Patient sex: F
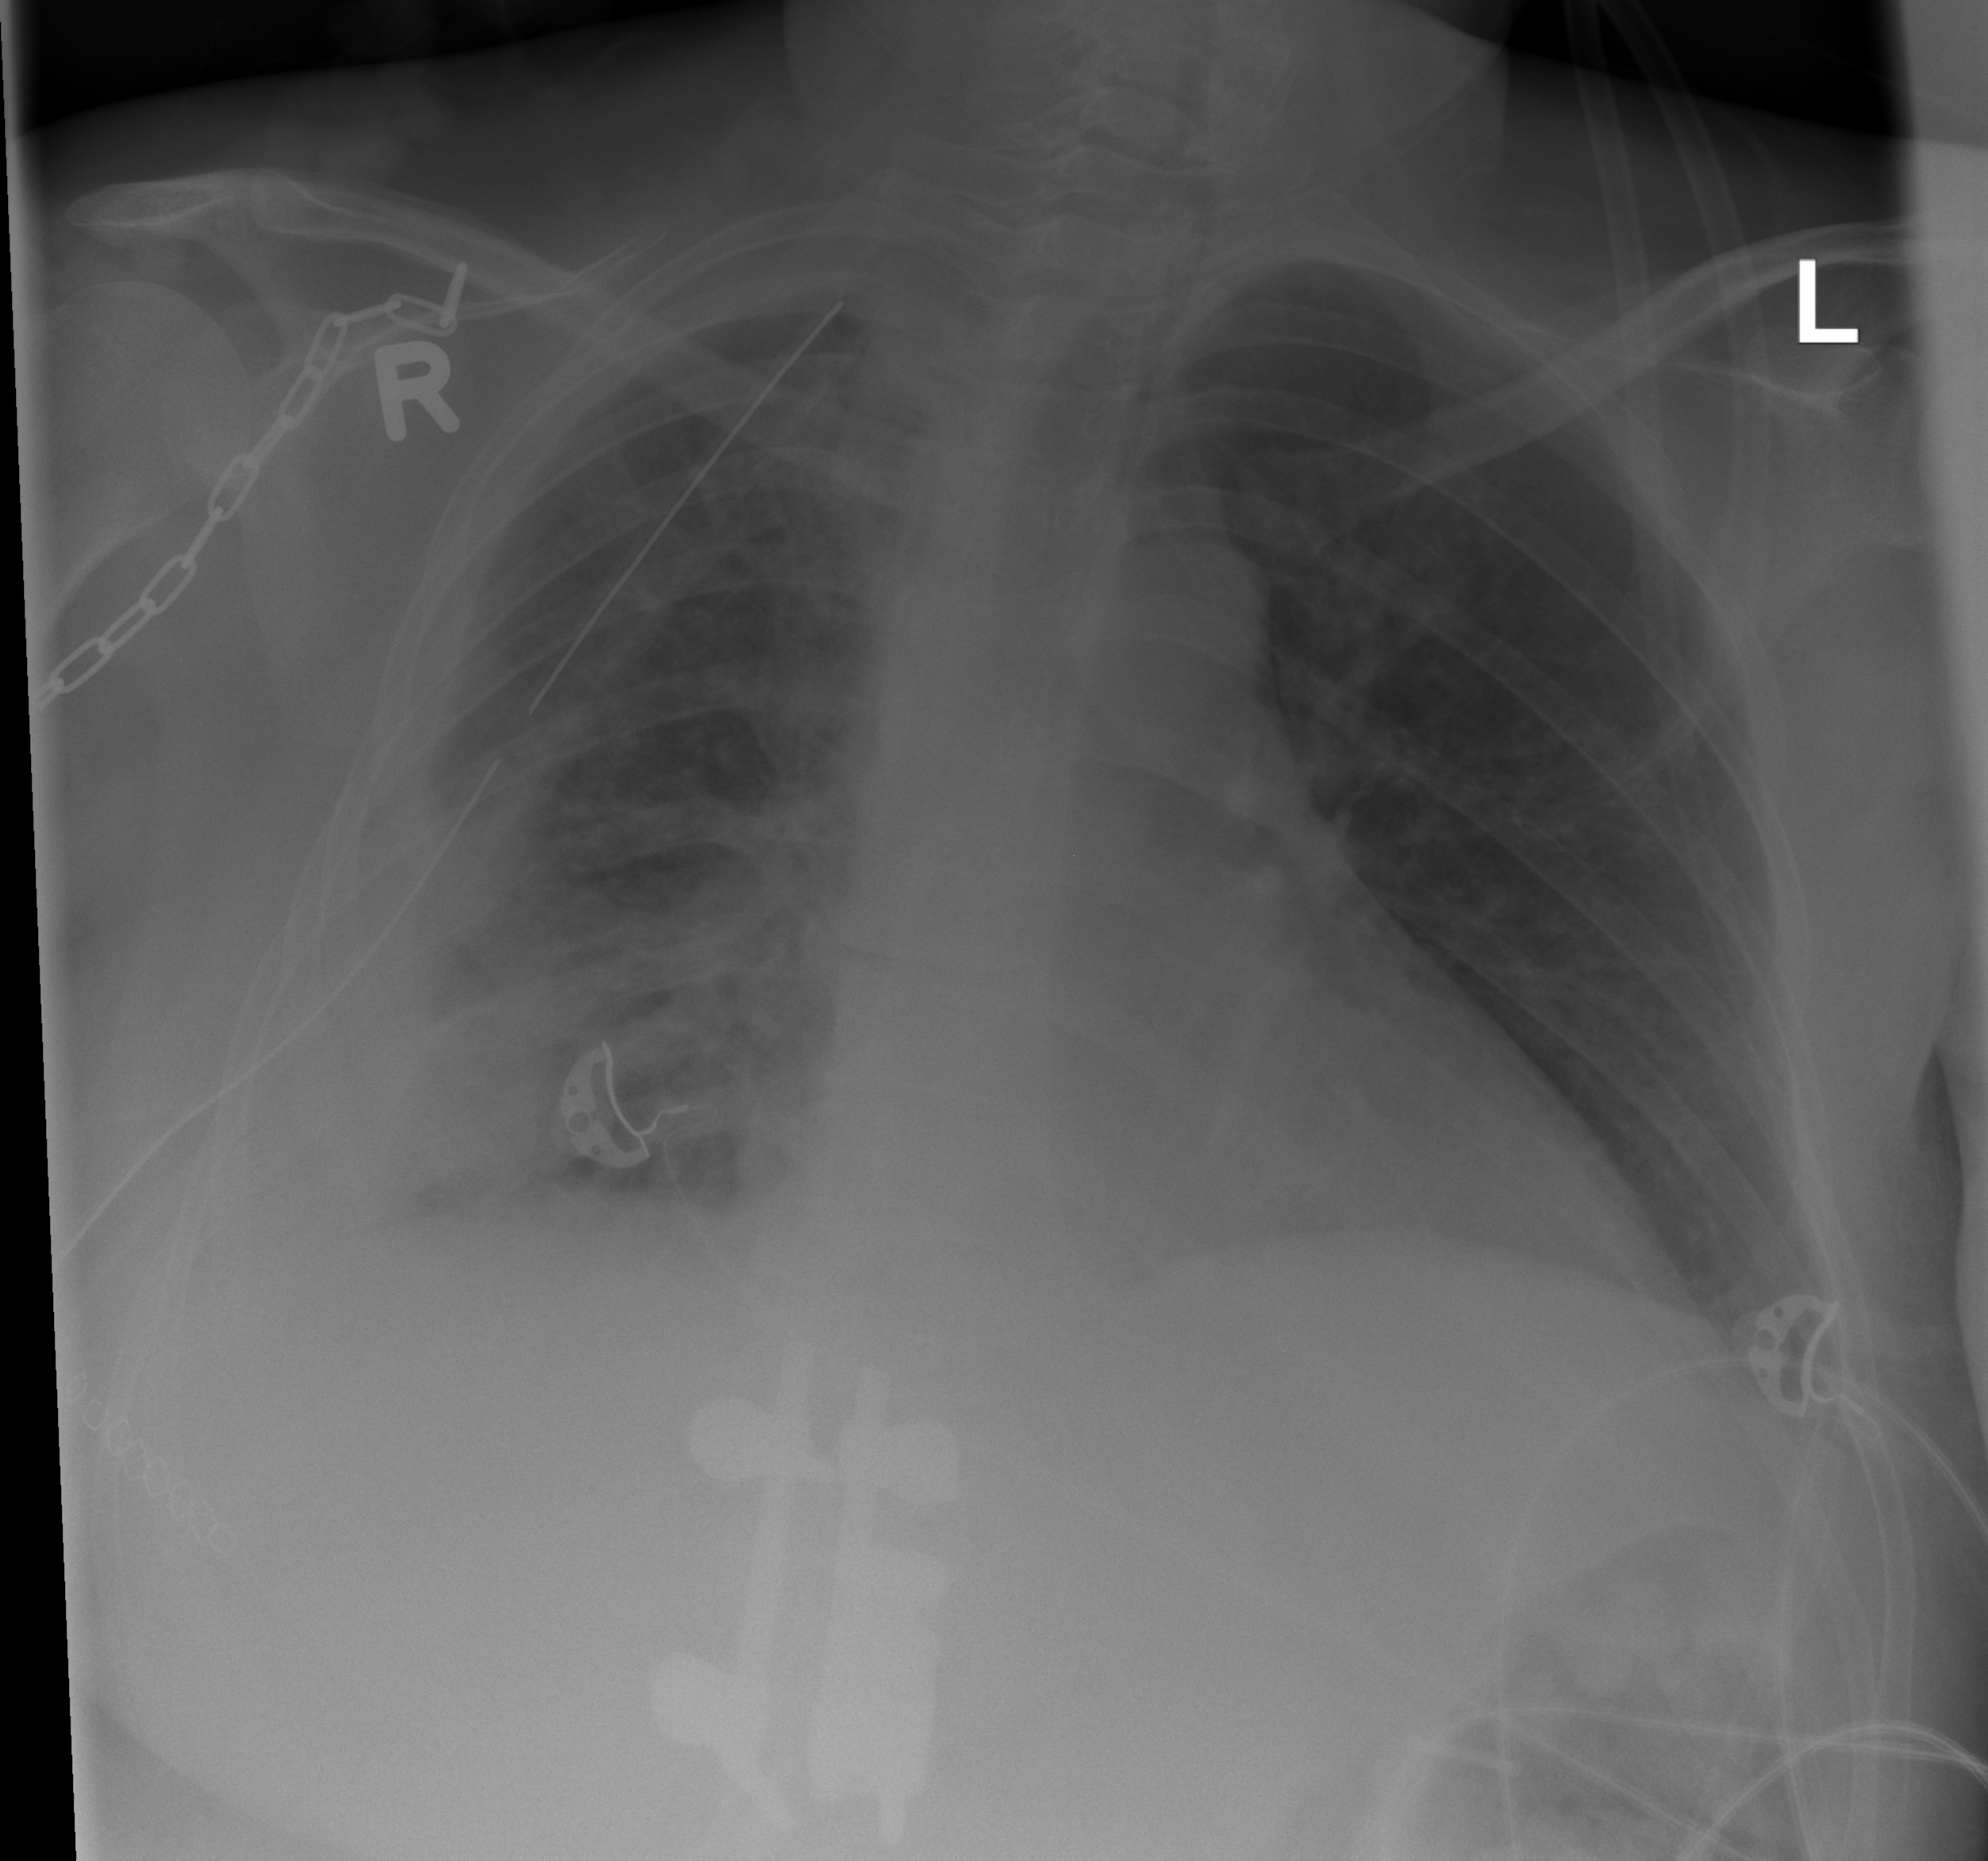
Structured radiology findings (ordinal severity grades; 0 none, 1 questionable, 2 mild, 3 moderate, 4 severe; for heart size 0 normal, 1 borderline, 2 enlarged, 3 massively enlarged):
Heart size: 1
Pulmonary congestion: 0
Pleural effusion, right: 2
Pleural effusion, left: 0
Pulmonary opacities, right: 0
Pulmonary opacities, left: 0
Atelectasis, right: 2
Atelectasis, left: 0